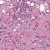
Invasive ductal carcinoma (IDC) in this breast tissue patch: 1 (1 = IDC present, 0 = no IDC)